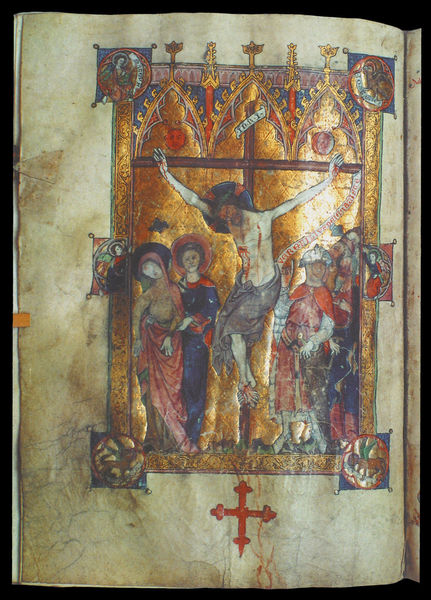
Titel: Winterbach-Missale
Institution: Darmstadt, Hessische Landesbibliothek
Schlagwörter: rot, ornament, alt, tod, tof, trauer, sonne, gewand, gold, gotik, krone, farbig, farbe, bögen, blut, buch, kreuz, seite, illustration, text, heiligenschein, nimbus, christus, jesus, kreuzigung, sterben, heilige, jünger, maria, miniatur, erlösung, symbole, kreut, schriftband, kreuznimbus, apostel, buchmalerei, evangelisten, bch, illuminiert